Question: I have following model class:
'''
@Entity
@Table(name="user_content")
@org.hibernate.annotations.NamedQueries({
@org.hibernate.annotations.NamedQuery(
name = "checkThatImagesAreModerated",
query = "select contentId from UserContent where contentId in(:imageIdList) and moderationStatus!='TRUE'"
)
})
public class UserContent {
...
'''
and following dao:
'''
Session session = sessionFactory.getCurrentSession();
Query query = session.getNamedQuery("checkThatImagesAreModerated");
query.setParameter("imageIdList", imageIds );
return query.list();
'''
Result of last row execution looks like this:
'''
java.lang.ClassCastException: [Ljava.lang.Long; cannot be cast to java.lang.Long
at org.hibernate.type.LongType.set(LongType.java:42)
at org.hibernate.type.NullableType.nullSafeSet(NullableType.java:136)
at org.hibernate.type.NullableType.nullSafeSet(NullableType.java:116)
at org.hibernate.param.NamedParameterSpecification.bind(NamedParameterSpecification.java:38)
at org.hibernate.loader.hql.QueryLoader.bindParameterValues(QueryLoader.java:491)
at org.hibernate.loader.Loader.prepareQueryStatement(Loader.java:1563)
at org.hibernate.loader.Loader.doQuery(Loader.java:673)
at org.hibernate.loader.Loader.doQueryAndInitializeNonLazyCollections(Loader.java:236)
at org.hibernate.loader.Loader.doList(Loader.java:2213)
at org.hibernate.loader.Loader.listIgnoreQueryCache(Loader.java:2104)
at org.hibernate.loader.Loader.list(Loader.java:2099)
at org.hibernate.loader.hql.QueryLoader.list(QueryLoader.java:378)
at org.hibernate.hql.ast.QueryTranslatorImpl.list(QueryTranslatorImpl.java:338)
at org.hibernate.engine.query.HQLQueryPlan.performList(HQLQueryPlan.java:172)
at org.hibernate.impl.SessionImpl.list(SessionImpl.java:1121)
at org.hibernate.impl.QueryImpl.list(QueryImpl.java:79)
at com.terminal.dao.impl.ContentDaoImpl.checkThatImagesAreModerated(ContentDaoImpl.java:105)
at com.terminal.service.impl.ContentServiceImpl.checkThatImagesAreModerated(ContentServiceImpl.java:187)
at sun.reflect.NativeMethodAccessorImpl.invoke0(Native Method)
at sun.reflect.NativeMethodAccessorImpl.invoke(NativeMethodAccessorImpl.java:62)
at sun.reflect.DelegatingMethodAccessorImpl.invoke(DelegatingMethodAccessorImpl.java:43)
at java.lang.reflect.Method.invoke(Method.java:483)
.....
'''
hibernate log:
'''
Hibernate:
select
userconten0_.content_id as col_0_0_
from
user_content userconten0_
where
(
userconten0_.content_id in (
?
)
)
and userconten0_.moderation_status<>'TRUE'
'''
I don't inderstand where and why hibernate tryes to convert 'Long[] to Long'
## P.S.

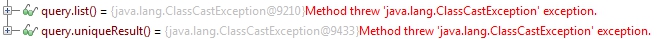
Answer: Try doing 'query.setParameterList("imageIdList", imageIds);' instead of 'query.setParameter("imageIdList", imageIds);'. When binding parameters for an 'in' clause, you typically need to use that instead. Check out the <URL>